Question: I'm useing a DataGrid with has 2000+ records at the moment. The language this is written in is Silverlight 4. This amount is only going to grow in the future (with about 50 records each day). At the beginning (500- records) we had no problems with the speed. However at this point the system is getting realy slow. As soon as the page is loaded it takes about 5 minutes for all the records to be loaded and showed in the DataGrid. For this system 5 minutes really is way to long.
I heard some things about useing a DataPager and I would like to know if that is going to help improving the speed. And if anybody has some other ideas I can use to improve the speed of the DataGrid.
I included a picture of the datagrid:

Thanks in advance.
EDIT:
I included the DataPager, does somebody has more ideas?
The DataPager made some great improvements, if however you have more ideas that could work improving the speed those are more as welcome!
The problem is the data has to go through Citrix, this means the data has to go over a 5 mbit line to another country.
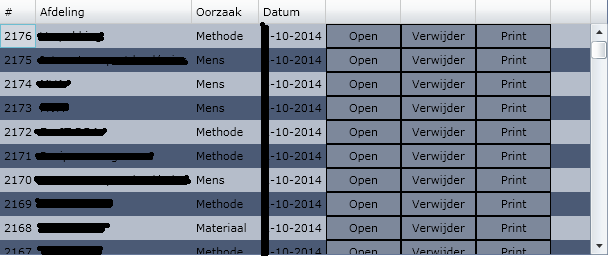
Answer: The use of a DataPager should have a good performance upgrade. Hope this helps you!